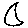
Label: moon